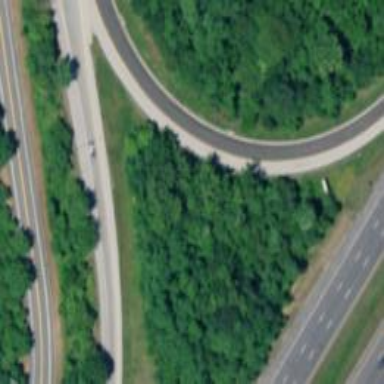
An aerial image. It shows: Trunk link highway.